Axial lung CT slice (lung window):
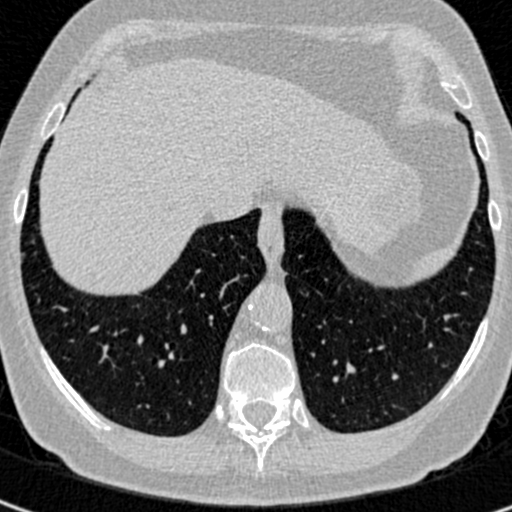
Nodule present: no